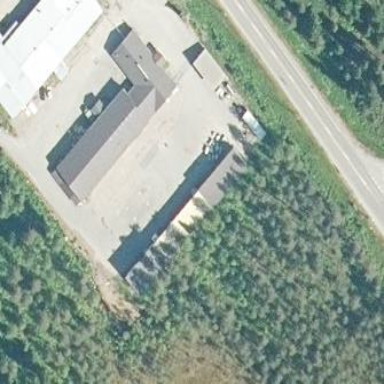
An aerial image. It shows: Commercial building housing country store.